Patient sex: M
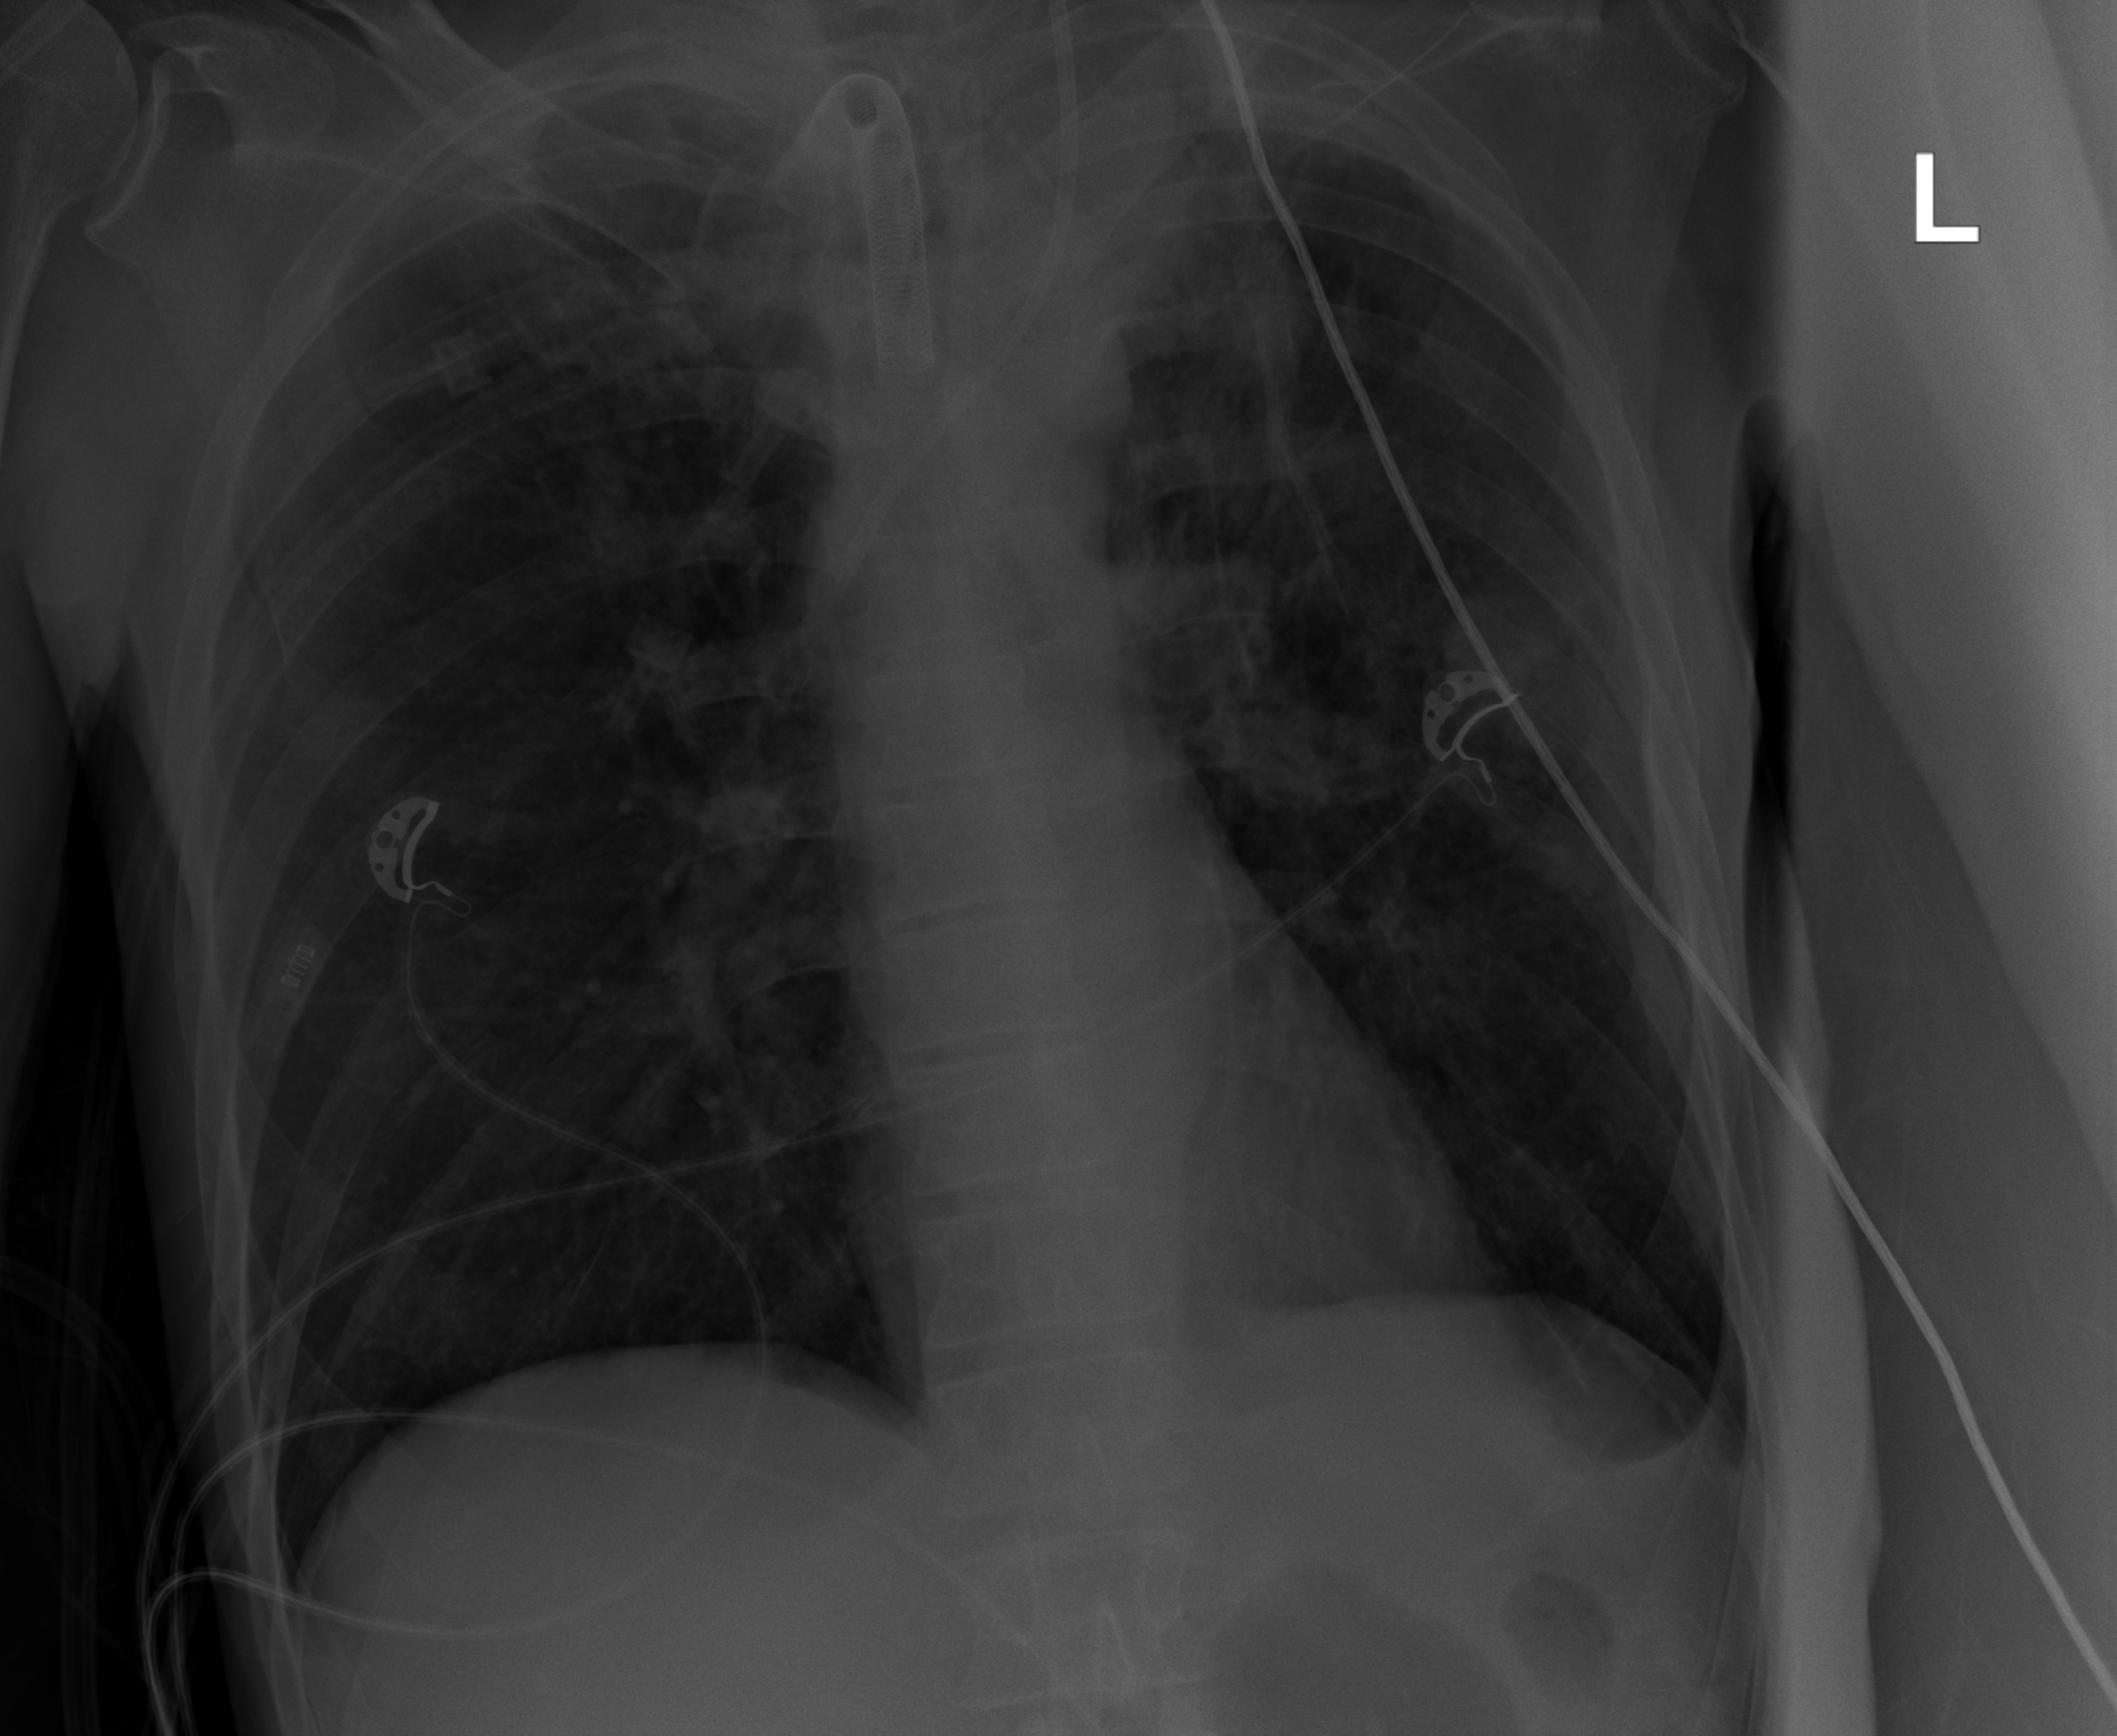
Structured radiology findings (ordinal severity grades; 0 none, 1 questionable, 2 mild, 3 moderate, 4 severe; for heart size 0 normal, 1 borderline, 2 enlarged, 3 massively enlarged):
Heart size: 0
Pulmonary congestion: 0
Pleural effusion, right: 0
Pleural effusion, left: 0
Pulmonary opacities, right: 0
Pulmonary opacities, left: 1
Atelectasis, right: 0
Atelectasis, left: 2